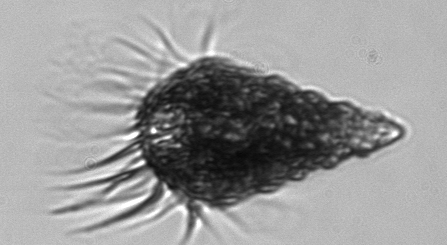
Label: Laboea_strobila